Field crop: tomato
Growth stage: 2
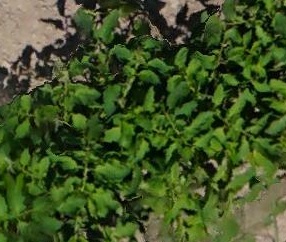
Species: tomato